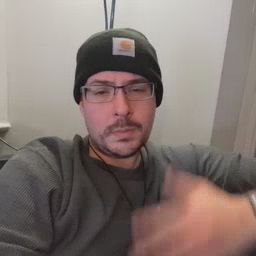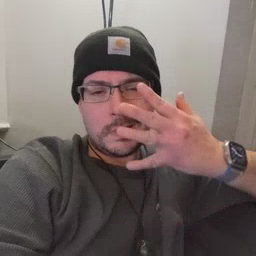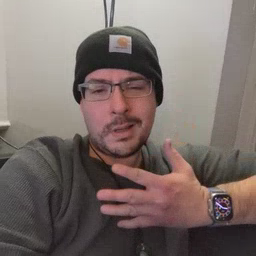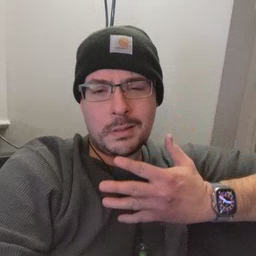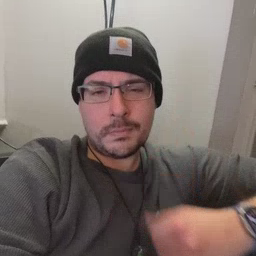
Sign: sad